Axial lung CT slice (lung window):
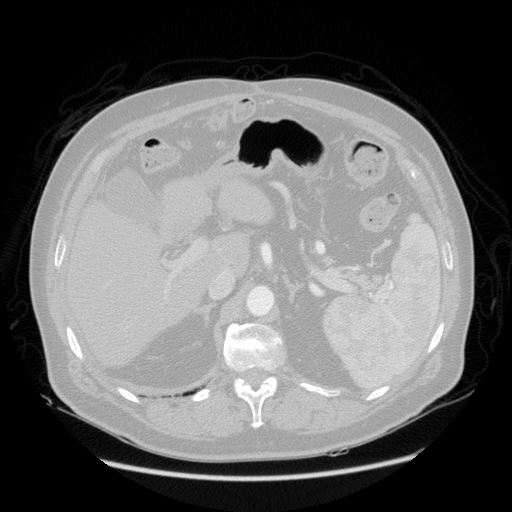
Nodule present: no